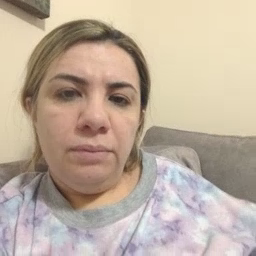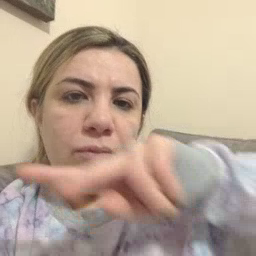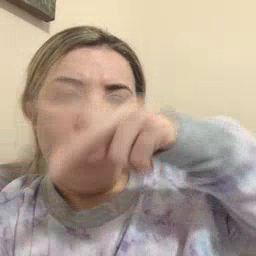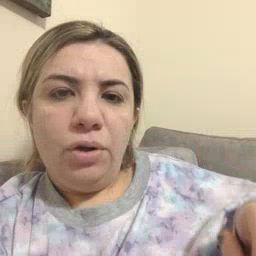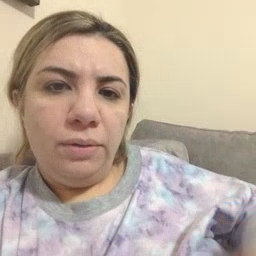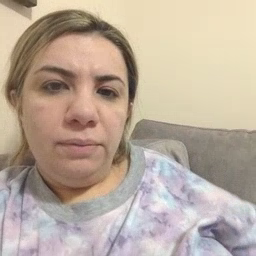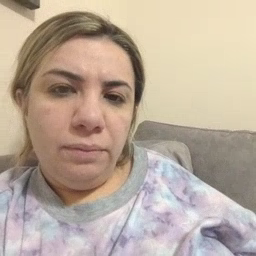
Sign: fall